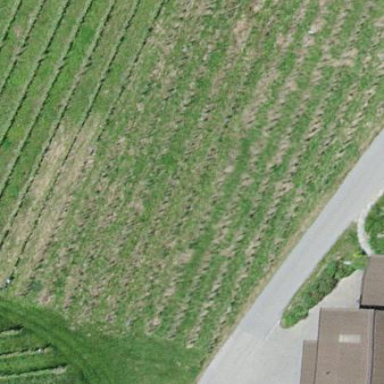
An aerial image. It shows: Vineyard.